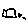
Label: square